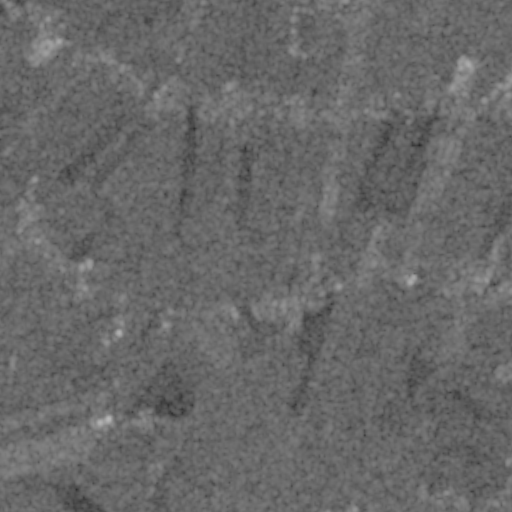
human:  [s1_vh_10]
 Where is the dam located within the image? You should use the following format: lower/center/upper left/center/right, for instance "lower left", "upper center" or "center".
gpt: The dam is located in the lower left of the image.
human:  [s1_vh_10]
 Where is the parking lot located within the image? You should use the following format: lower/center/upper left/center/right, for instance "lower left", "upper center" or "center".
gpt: The parking lot is located in the upper left of the image.
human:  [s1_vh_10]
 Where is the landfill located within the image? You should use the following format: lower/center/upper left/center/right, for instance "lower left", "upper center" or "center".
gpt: There is no landfill in the image.

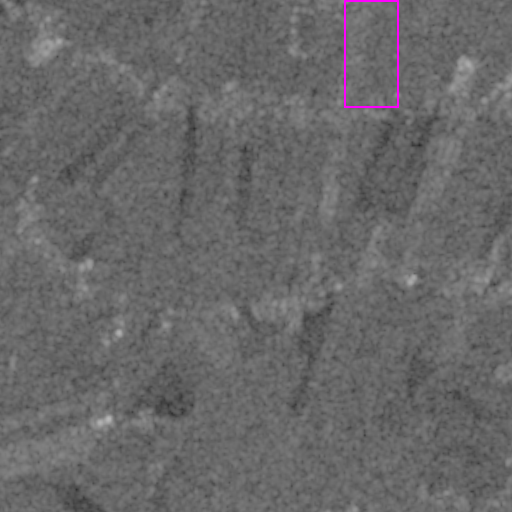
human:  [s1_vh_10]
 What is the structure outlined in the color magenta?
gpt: The structure outlined in magenta is a crop field.
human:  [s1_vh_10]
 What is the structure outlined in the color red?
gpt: There is no red outline.